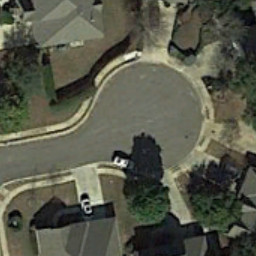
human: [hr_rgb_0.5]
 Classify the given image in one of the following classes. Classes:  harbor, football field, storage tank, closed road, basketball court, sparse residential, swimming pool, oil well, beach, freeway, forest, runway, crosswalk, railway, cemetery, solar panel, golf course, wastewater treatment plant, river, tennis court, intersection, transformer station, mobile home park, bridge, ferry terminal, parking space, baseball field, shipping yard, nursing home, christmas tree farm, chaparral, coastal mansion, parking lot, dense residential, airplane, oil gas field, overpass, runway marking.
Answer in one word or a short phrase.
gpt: closed road